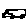
Label: car